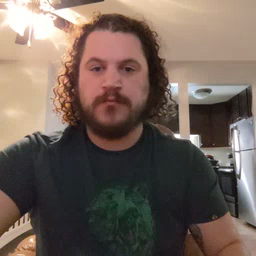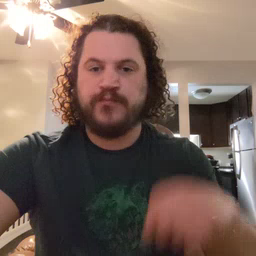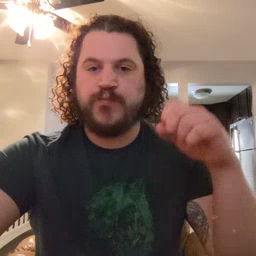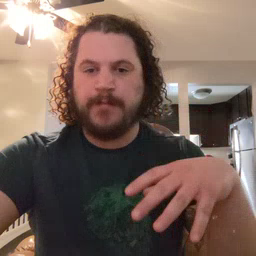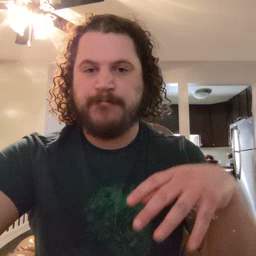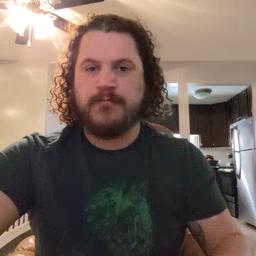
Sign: drop